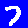
Digit: 7